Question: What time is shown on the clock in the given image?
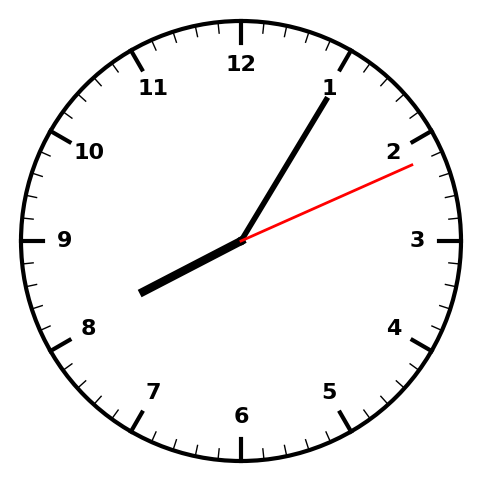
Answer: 08:05:11